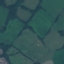
Land use / land cover: Pasture